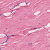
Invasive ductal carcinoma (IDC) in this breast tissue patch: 0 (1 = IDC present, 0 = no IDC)